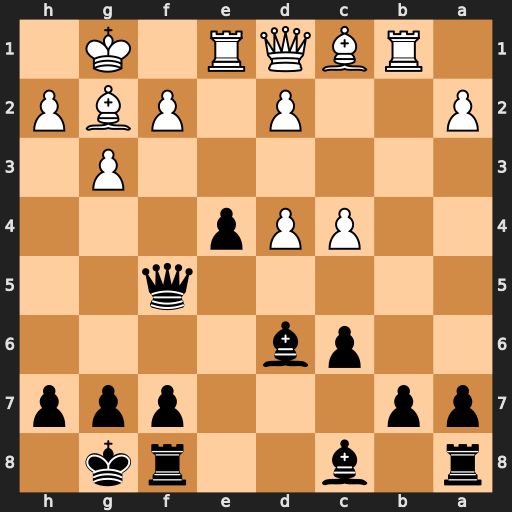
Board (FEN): r1b2rk1/pp3ppp/2pb4/5q2/2PPp3/6P1/P2P1PBP/1RBQR1K1
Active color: b
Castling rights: -
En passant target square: -
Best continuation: e3 dxe3 Qxb1